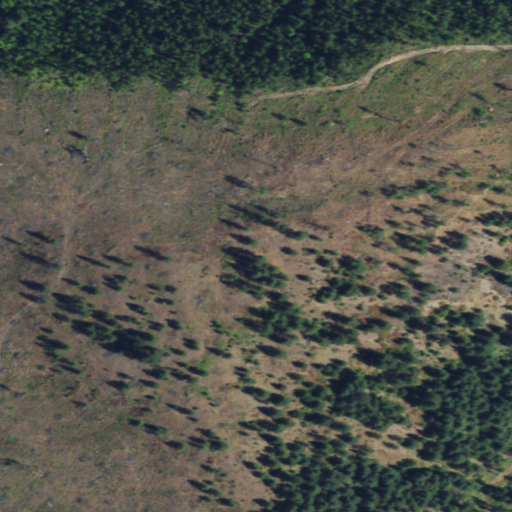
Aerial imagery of mountain in Washington named Frederickson Hill containing shrub, evergreen forest, and grassland